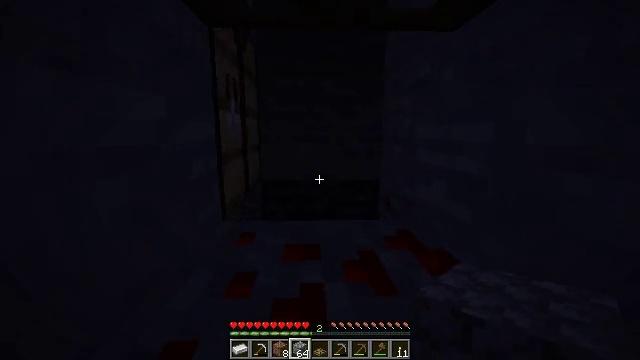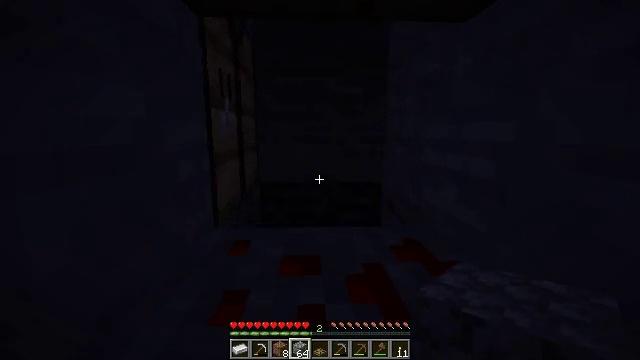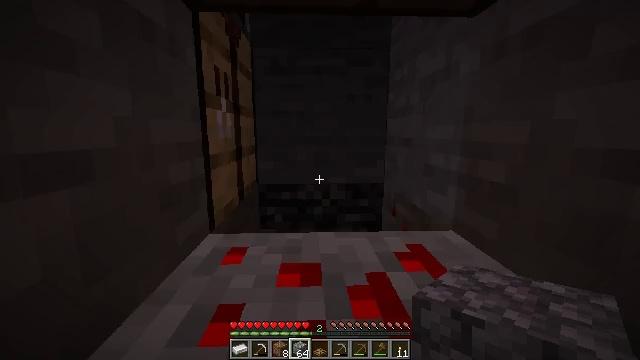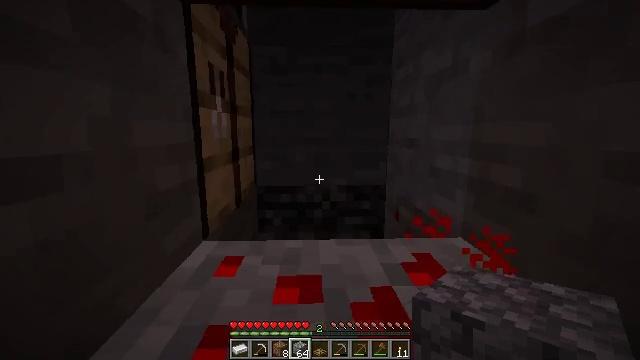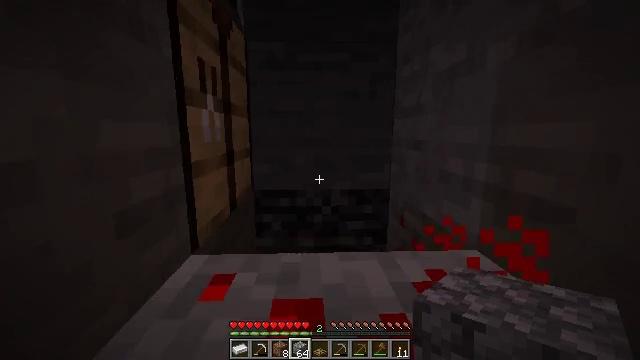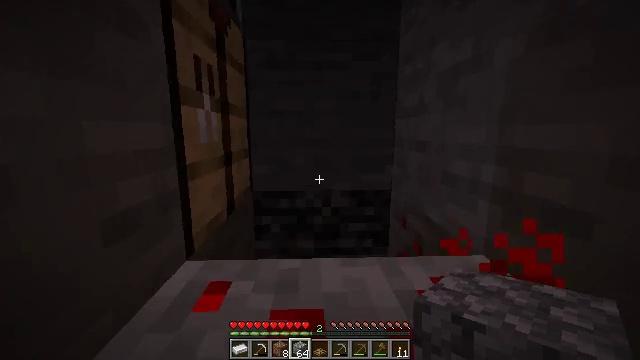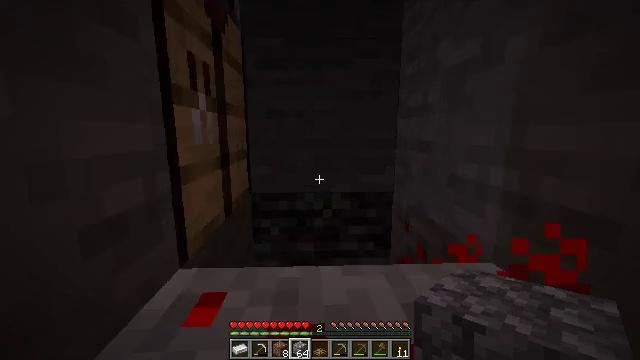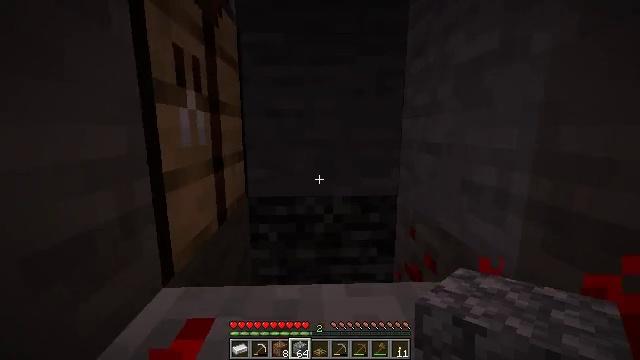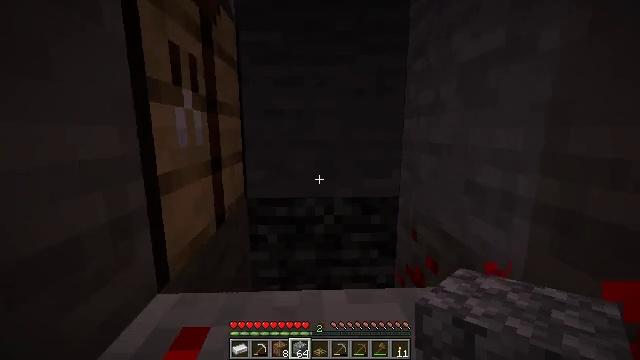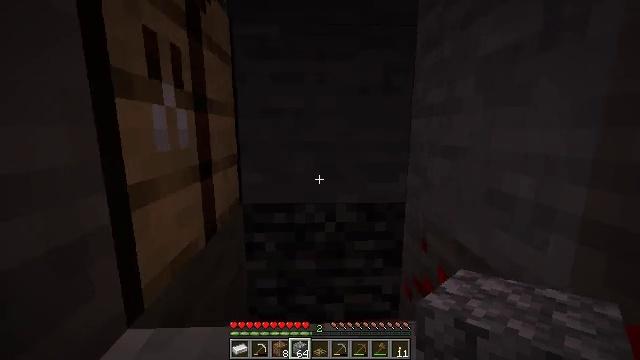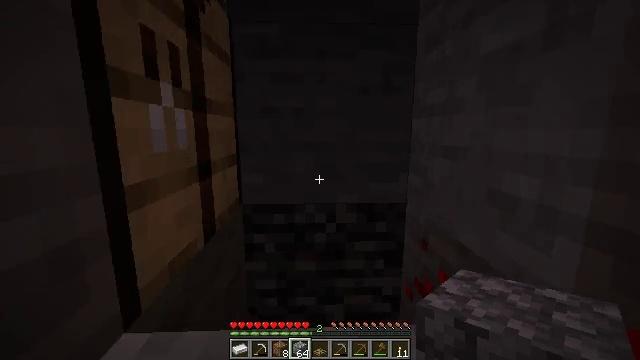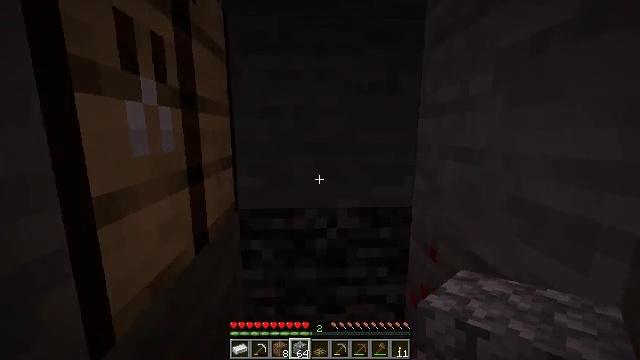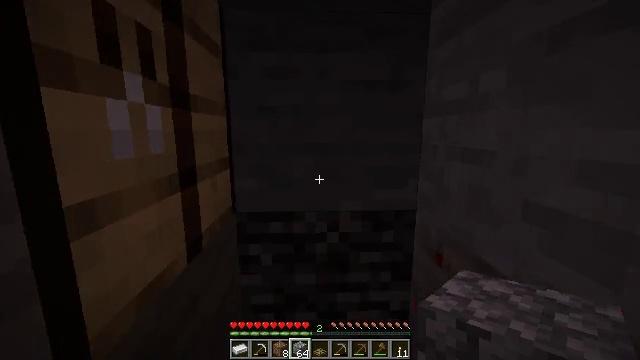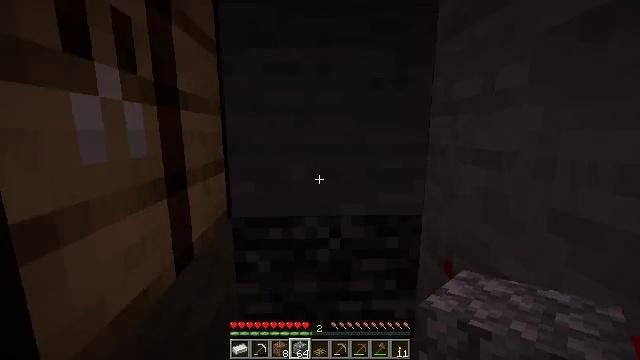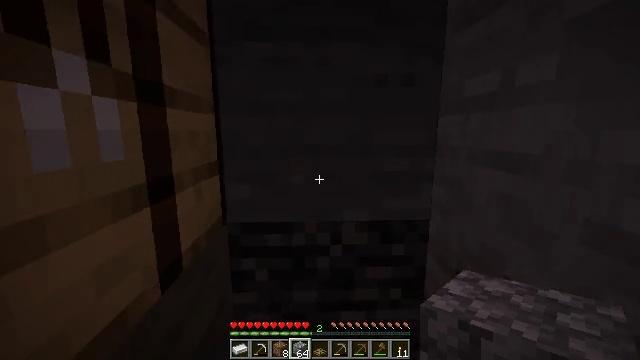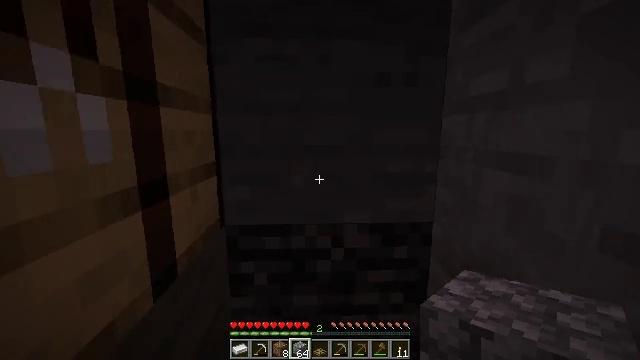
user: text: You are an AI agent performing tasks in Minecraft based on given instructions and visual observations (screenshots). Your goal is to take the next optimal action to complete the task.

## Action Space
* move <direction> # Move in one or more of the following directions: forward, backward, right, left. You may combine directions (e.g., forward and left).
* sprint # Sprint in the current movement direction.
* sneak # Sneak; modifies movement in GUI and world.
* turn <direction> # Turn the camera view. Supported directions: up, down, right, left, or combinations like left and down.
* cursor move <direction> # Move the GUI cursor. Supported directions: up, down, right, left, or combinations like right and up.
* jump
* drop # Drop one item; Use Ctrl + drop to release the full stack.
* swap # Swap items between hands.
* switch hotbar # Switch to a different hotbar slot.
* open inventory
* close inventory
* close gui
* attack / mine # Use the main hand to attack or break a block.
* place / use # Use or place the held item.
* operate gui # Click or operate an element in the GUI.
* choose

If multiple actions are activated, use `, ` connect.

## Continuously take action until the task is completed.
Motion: motion action
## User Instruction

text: Remove the oak trapdoor from its place.
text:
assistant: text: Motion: move forward
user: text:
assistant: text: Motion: move forward
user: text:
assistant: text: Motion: move forward
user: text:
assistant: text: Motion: move forward
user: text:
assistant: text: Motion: move forward
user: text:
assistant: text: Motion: move forward
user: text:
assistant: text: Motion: move forward
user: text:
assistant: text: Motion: move forward
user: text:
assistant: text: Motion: move forward
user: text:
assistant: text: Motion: move forward
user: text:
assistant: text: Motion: move forward
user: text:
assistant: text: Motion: move forward
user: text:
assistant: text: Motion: move forward
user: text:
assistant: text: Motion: move forward
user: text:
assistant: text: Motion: move forward
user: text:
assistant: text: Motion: move forward
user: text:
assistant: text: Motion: move forward, turn right
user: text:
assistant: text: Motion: move forward, turn right
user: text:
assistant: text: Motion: move forward, turn right and down
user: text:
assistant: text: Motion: move forward, turn right and down
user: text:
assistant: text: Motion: move forward, turn right and down
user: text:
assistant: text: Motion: move forward, turn right and down
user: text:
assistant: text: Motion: move forward, turn right and down
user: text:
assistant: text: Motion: turn right
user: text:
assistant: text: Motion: turn right
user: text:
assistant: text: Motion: no_op
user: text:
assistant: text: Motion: turn right
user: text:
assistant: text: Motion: turn right
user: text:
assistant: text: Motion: turn right
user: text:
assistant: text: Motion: turn right